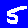
Digit: 5